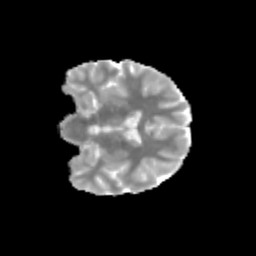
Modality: MD
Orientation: coronal
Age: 11
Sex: male
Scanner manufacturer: siemens
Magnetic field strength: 3 T
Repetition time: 3.8 s
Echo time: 0.07 s